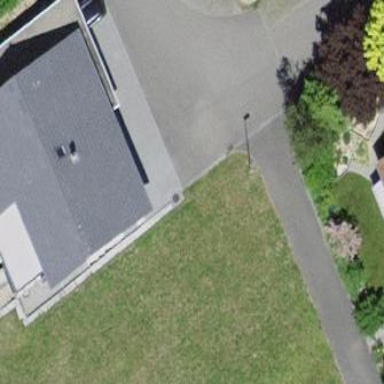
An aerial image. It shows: Residential building.